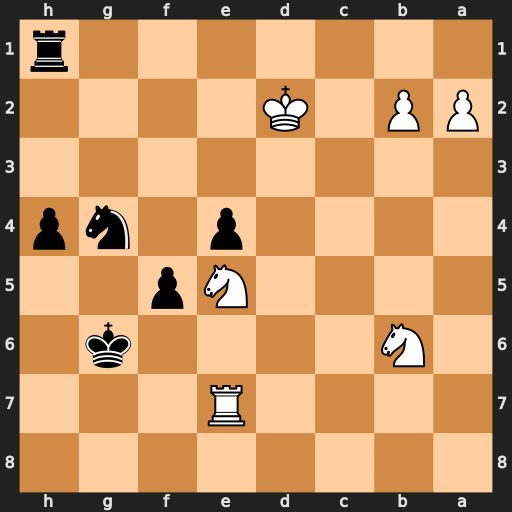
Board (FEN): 8/4R3/1N4k1/4Np2/4p1np/8/PP1K4/7r
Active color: b
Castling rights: -
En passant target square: -
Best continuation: Nxe5 Rxe5 h3